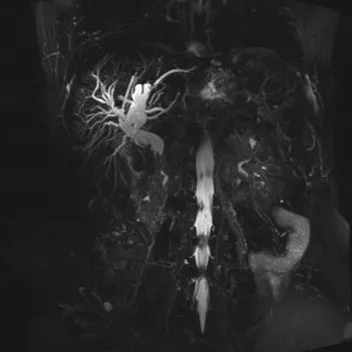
MIP image of the MRCP shows significant dilatation of the intrahepatic and proximal extrahepatic bile ducts with maximum dimension of 14 mm. Note that the tumoral lesion extends to the distal part of extrahepatic bile duct.
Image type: radiology (mri)